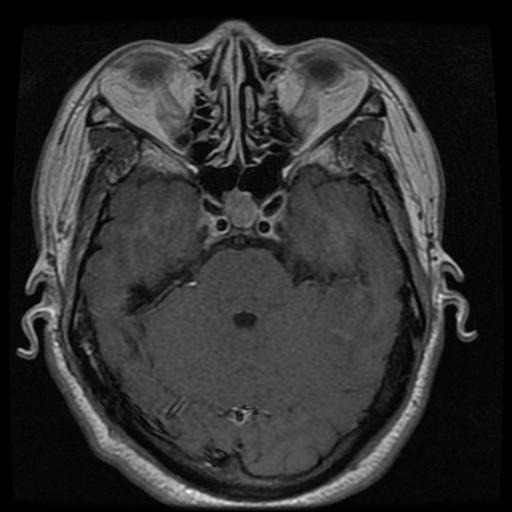
Label: pituitary